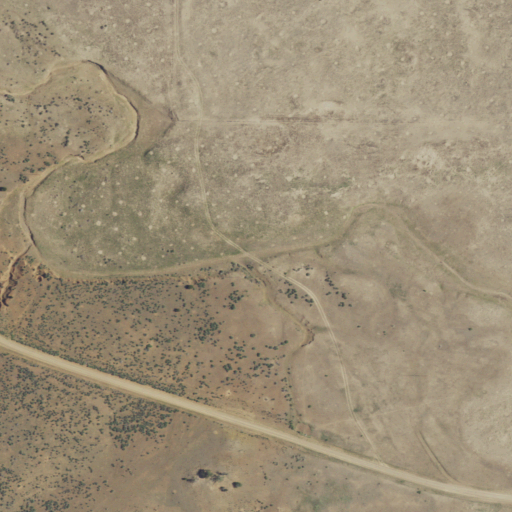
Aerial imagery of valley in New Mexico named Armstrong Canyon containing shrub and grassland